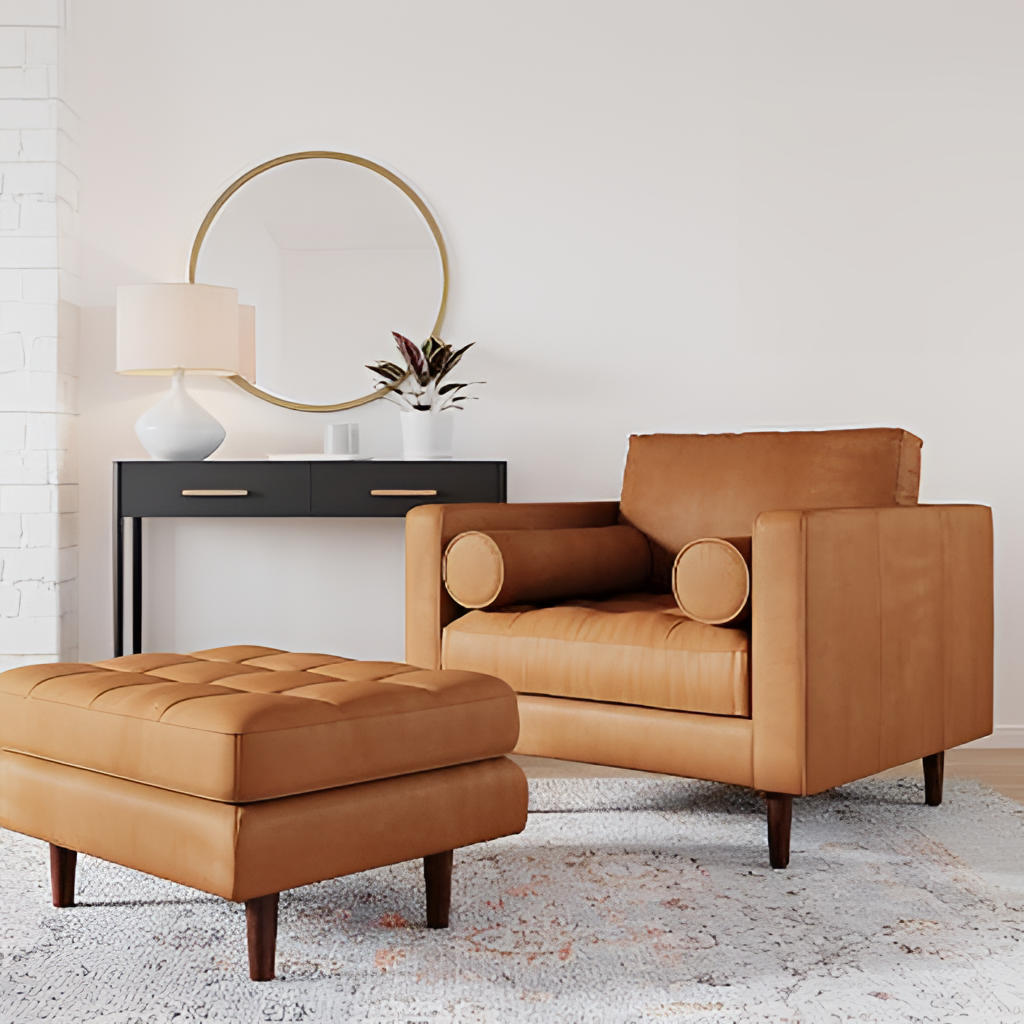
living room, leather armchair, white paint wallpaper, with solid pattern, contemporary, wool flooring, with woven pattern